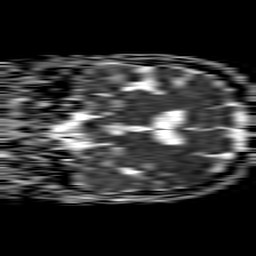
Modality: ADC
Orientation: coronal
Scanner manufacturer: philips
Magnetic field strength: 1.5 T
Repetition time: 4.6 s
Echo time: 0.08631 s